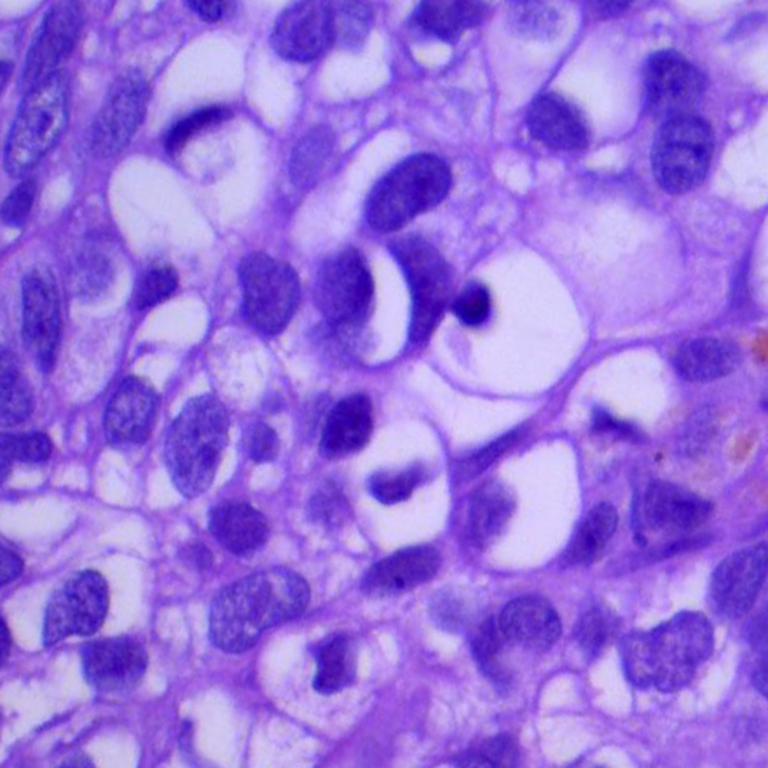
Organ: lung
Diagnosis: squamous carcinomas